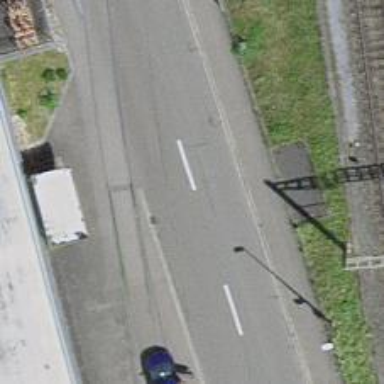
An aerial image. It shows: Tertiary road with asphalt surface. There is cycle track on the right side of the road.